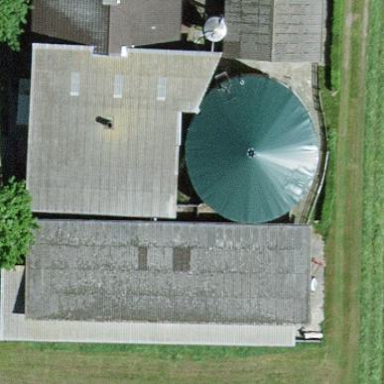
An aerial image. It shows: Slurry tank building.